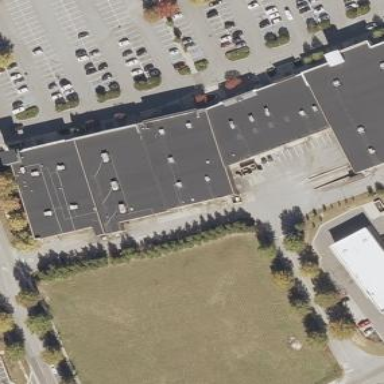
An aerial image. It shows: Retail building with flat black roof.